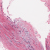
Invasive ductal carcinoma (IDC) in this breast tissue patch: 1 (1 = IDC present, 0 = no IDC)